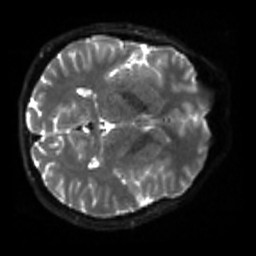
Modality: sbref
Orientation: axial
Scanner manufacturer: siemens
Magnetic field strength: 3 T
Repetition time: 4 s
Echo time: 0.0594 s